Interaction volume radius: 5 \u00c5
Interaction volume height: 10 \u00c5
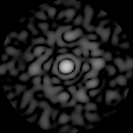
Disorder parameter: 0.8517